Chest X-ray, PA view. Patient: 25 years old, sex F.
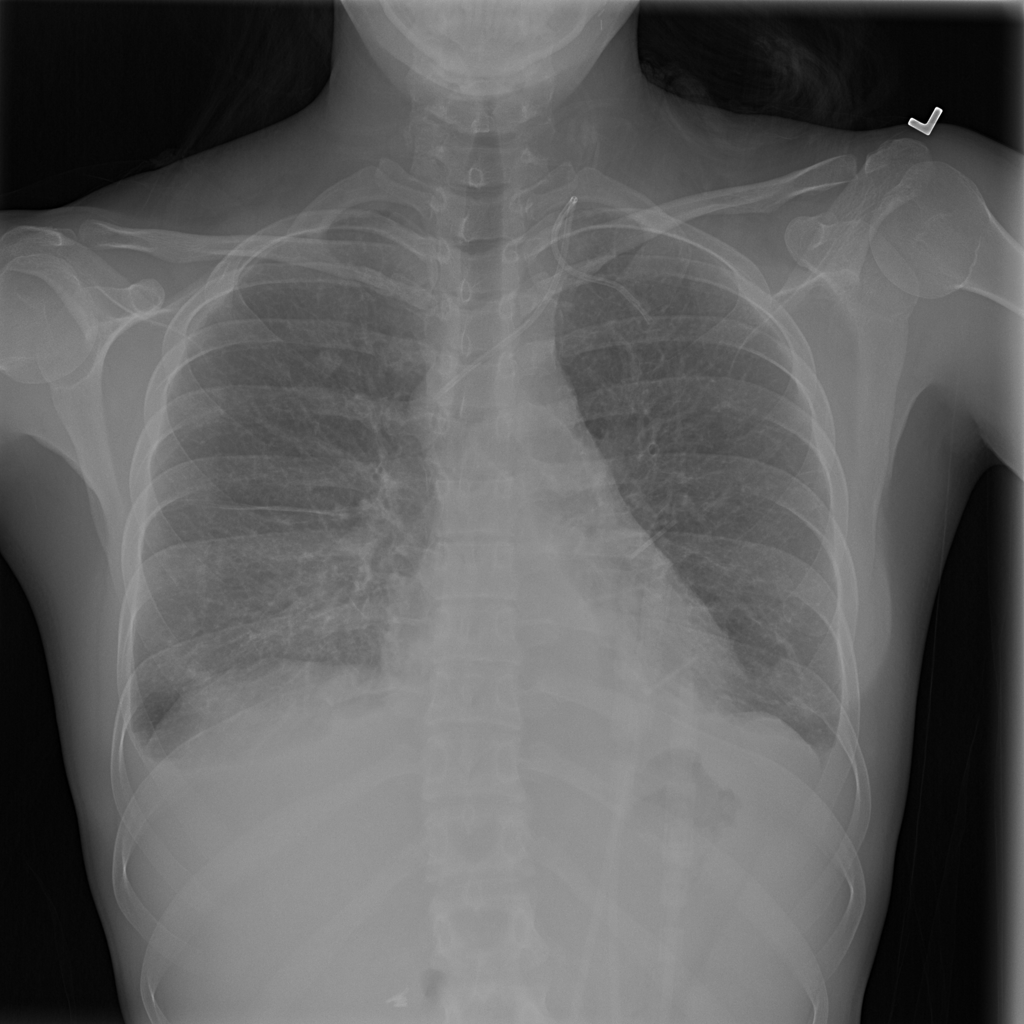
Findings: Effusion, Infiltration